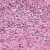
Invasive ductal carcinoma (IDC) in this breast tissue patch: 1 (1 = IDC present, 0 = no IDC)